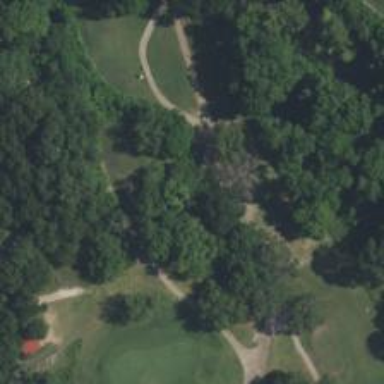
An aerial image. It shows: Path for both roads and golfers.